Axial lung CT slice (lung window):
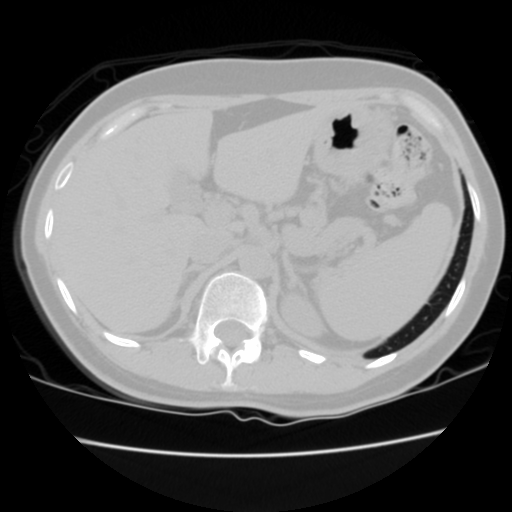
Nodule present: no